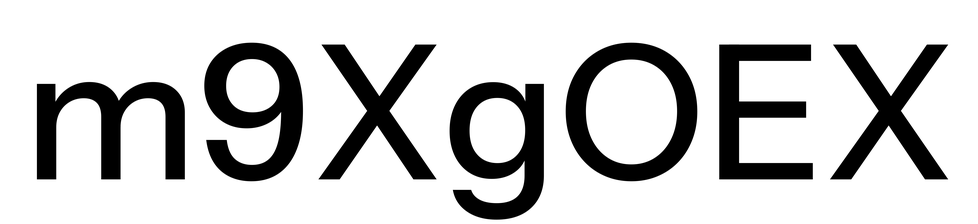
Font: InstrumentSans_Medium